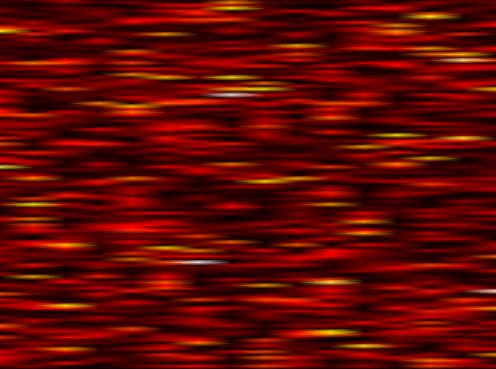
Label: FBMC